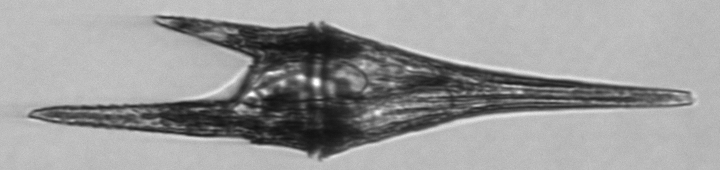
Label: Tripos_furca